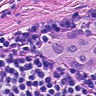
Metastatic tissue present: yes